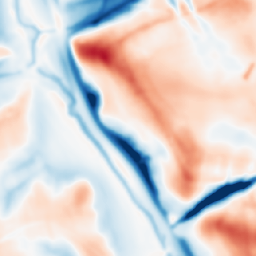
Category: multiscale
Decomposition family: dog_multiscale
Decomposition parameters: sigma_ratio: 2
n_scales: 3
base_sigma: 2
Upsampling method: area
Upsampling parameters: scale: 4
Upsampling scale: 4